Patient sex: F
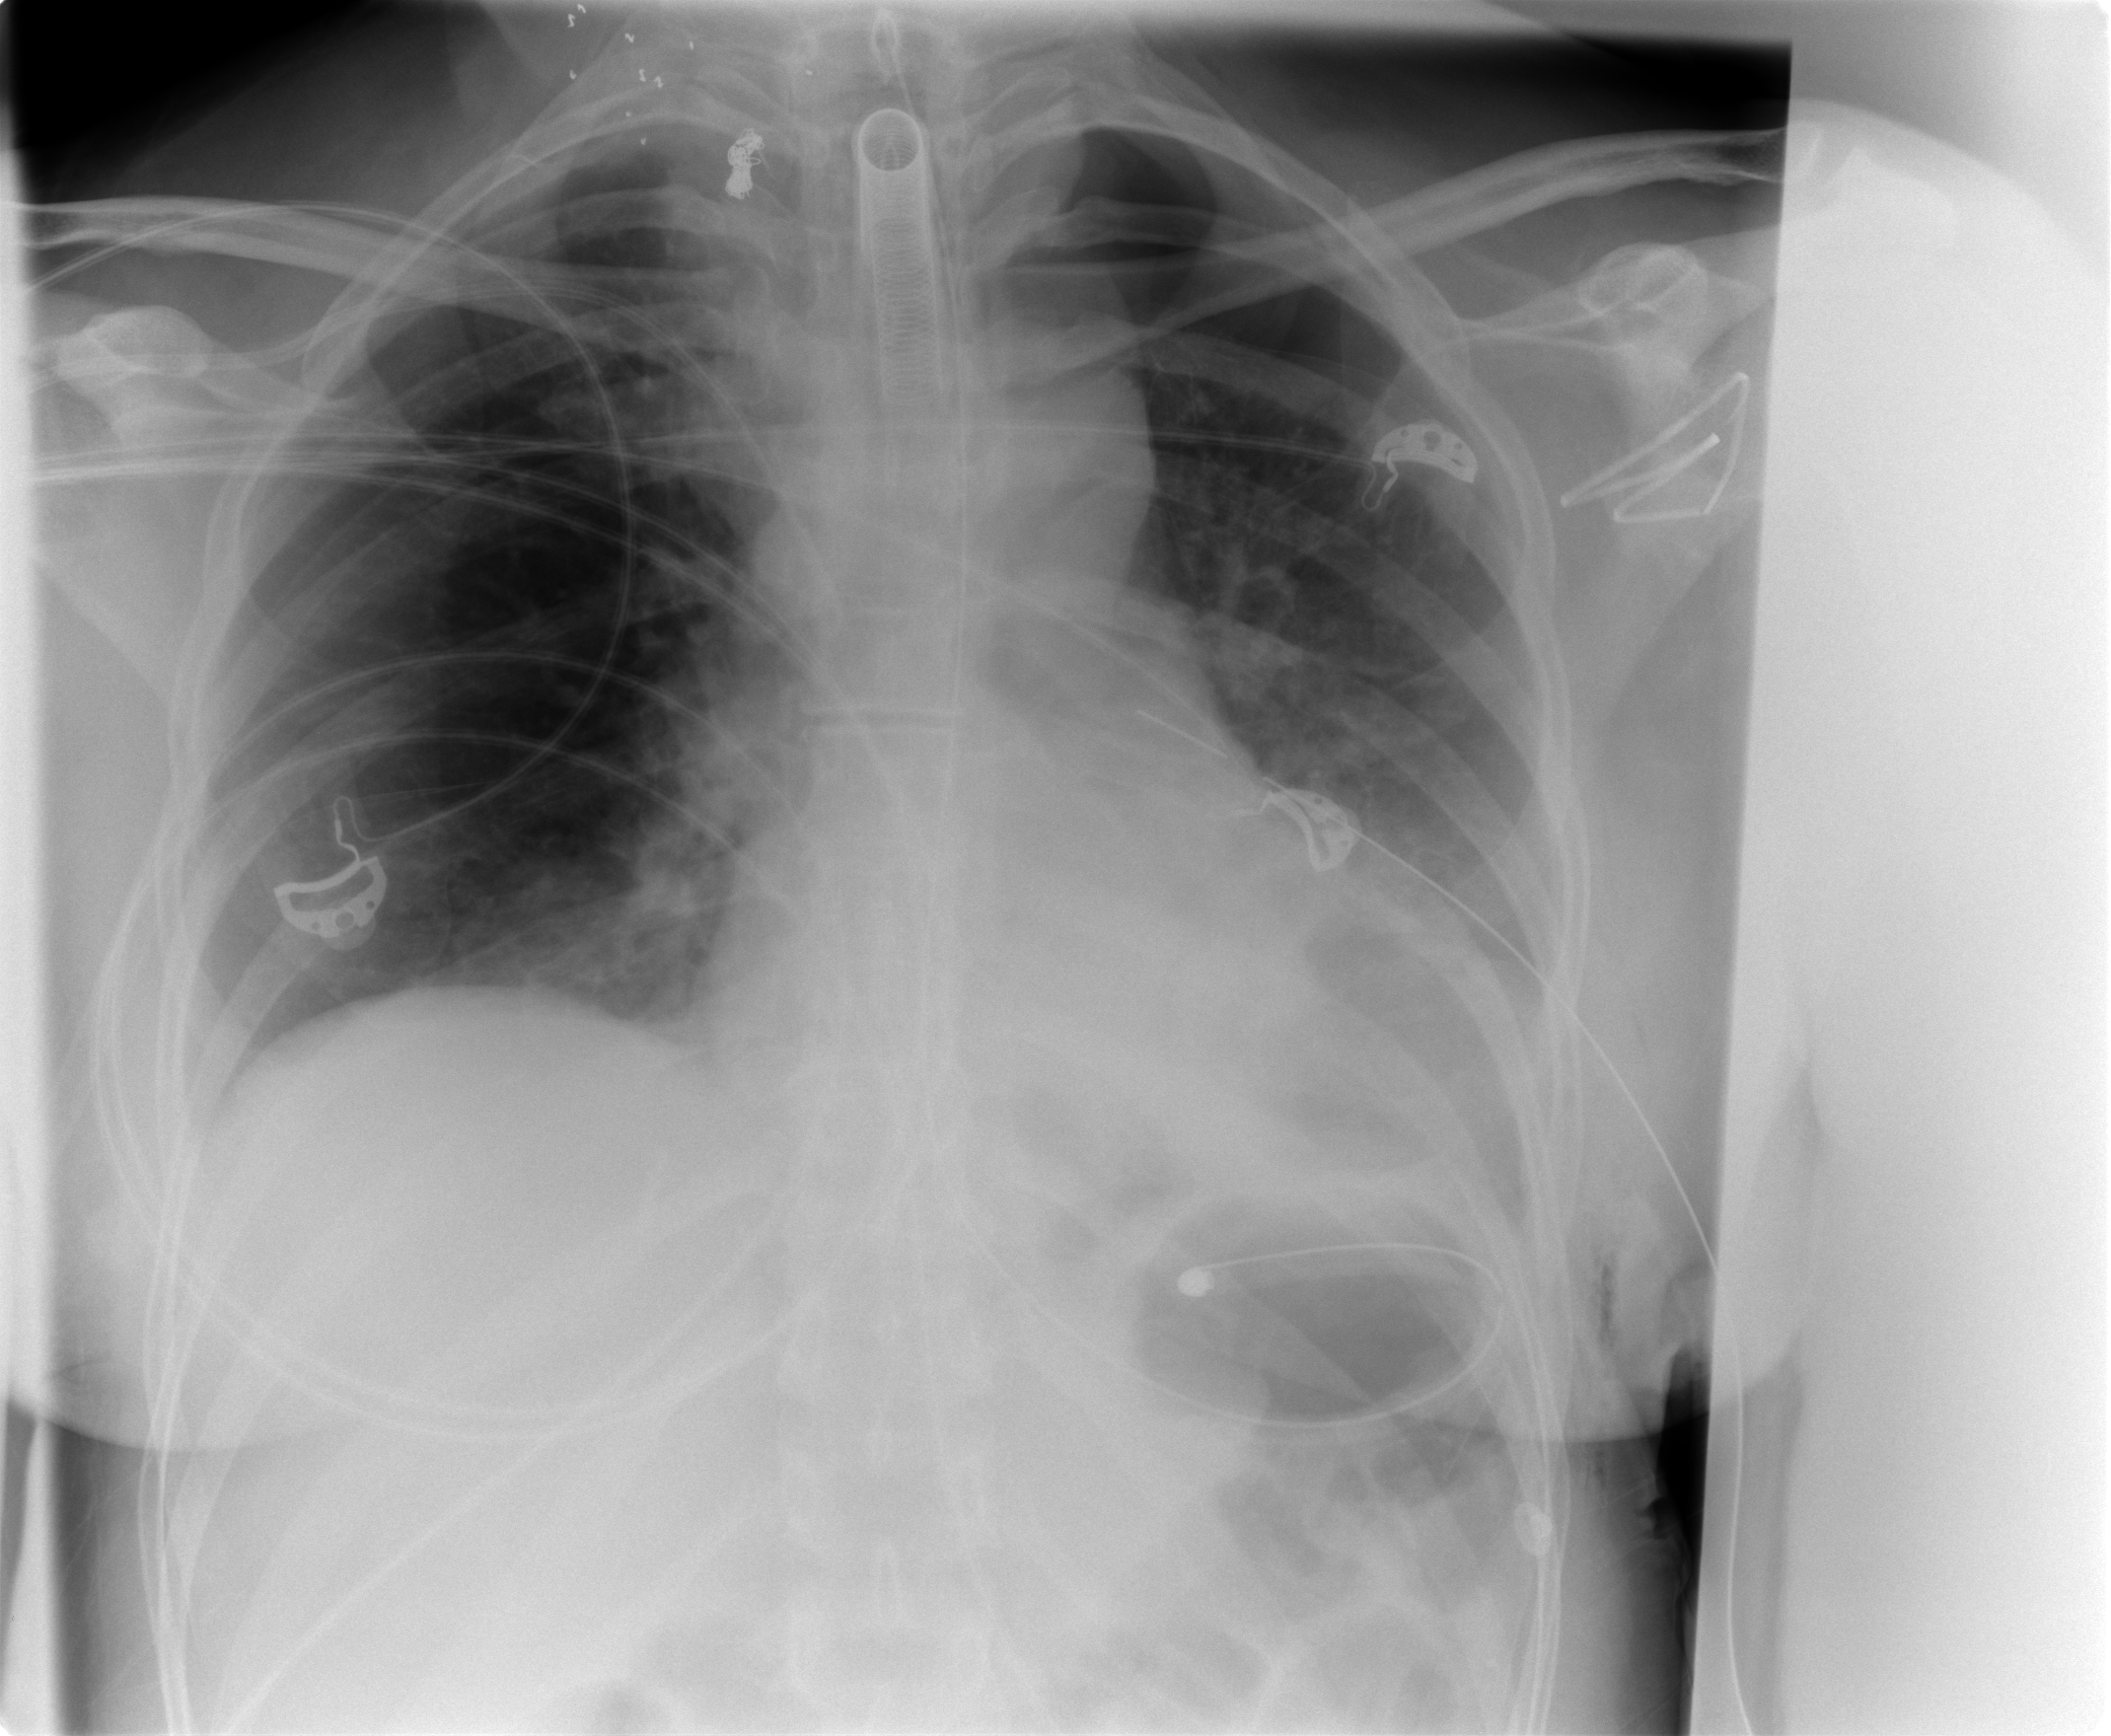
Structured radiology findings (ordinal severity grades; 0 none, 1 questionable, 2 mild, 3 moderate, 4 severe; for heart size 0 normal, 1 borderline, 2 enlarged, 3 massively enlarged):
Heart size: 0
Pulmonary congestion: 0
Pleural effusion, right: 1
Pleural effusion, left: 3
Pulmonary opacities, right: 0
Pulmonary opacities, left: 0
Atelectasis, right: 1
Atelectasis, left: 1